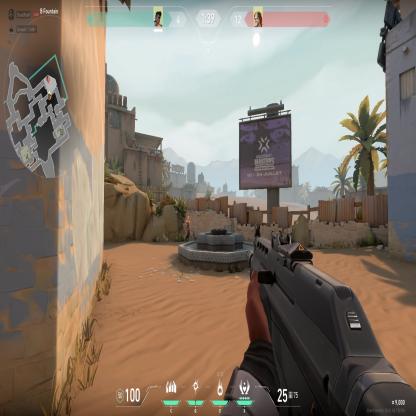
Label: enemy